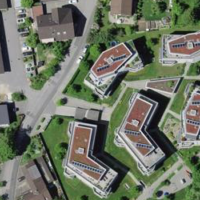
EUNIS habitat code: 54
Species observed at this site:
Cephalanthera rubra